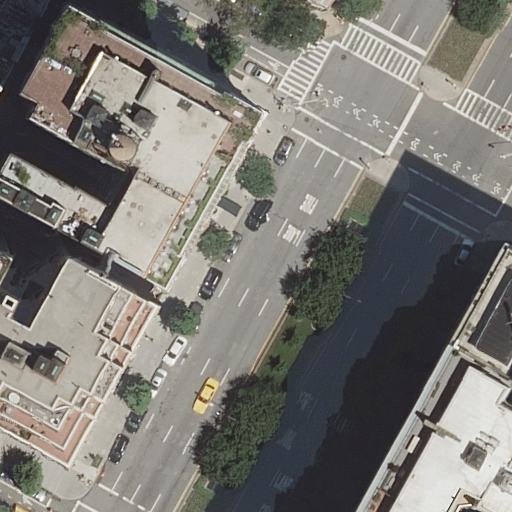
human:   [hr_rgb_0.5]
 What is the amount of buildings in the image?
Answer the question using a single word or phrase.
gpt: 7

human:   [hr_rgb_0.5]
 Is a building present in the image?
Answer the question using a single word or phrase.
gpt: yes

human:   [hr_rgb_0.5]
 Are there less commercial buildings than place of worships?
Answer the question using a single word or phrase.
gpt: yes

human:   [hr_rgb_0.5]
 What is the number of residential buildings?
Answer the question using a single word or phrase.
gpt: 7

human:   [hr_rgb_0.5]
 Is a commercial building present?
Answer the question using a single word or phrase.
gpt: no

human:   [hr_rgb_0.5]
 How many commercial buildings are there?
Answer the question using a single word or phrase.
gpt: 0

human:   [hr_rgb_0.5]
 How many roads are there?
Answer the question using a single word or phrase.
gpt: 4

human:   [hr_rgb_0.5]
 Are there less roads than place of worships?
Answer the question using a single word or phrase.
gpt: no

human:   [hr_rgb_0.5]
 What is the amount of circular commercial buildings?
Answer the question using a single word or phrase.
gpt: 0

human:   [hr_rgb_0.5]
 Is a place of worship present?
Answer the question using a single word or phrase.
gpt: yes

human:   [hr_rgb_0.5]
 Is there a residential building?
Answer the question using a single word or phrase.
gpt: yes

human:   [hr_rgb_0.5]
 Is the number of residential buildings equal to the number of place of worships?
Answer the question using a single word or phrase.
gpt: no

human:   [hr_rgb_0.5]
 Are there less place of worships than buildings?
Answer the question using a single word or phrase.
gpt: yes

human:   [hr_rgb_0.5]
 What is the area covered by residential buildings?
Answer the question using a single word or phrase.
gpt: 3927m2

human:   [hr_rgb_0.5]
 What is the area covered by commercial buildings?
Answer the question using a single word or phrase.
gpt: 0m2

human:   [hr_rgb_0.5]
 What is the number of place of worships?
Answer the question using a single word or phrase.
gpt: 1

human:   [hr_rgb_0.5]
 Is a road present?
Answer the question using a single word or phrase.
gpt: yes

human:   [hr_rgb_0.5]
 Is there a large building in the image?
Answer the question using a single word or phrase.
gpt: yes

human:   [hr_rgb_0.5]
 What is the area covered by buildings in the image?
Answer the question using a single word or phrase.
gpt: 3927m2

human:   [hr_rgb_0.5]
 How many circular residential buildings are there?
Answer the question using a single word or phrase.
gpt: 0

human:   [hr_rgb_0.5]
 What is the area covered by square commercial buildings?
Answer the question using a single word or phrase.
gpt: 0m2

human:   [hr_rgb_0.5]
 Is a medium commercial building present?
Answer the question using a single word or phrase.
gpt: no

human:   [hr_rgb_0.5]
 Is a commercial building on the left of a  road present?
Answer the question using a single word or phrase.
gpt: no

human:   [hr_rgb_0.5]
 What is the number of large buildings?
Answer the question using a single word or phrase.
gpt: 3

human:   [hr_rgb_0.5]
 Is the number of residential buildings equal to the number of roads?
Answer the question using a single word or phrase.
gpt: no

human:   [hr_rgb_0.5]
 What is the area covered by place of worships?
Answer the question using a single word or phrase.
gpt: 1996m2

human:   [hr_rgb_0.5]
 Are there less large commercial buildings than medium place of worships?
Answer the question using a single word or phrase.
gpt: no

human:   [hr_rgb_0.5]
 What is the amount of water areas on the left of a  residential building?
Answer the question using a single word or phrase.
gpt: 0

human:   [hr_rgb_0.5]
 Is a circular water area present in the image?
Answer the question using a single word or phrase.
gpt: no

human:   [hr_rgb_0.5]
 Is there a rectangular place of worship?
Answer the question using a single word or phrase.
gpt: no

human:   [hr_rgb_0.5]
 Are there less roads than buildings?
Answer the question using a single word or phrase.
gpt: yes

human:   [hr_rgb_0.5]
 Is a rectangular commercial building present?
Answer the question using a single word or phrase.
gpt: no

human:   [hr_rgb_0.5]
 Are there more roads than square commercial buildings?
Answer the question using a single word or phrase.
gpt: yes

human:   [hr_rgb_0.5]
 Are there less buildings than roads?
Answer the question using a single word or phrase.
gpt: no

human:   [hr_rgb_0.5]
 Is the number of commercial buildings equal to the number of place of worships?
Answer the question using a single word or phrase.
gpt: no

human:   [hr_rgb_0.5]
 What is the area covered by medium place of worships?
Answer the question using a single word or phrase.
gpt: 0m2

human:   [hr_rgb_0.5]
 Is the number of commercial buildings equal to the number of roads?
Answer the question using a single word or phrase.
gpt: no

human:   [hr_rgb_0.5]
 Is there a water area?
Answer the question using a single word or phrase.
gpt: no

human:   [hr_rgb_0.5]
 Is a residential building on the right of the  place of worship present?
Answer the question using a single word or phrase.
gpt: yes

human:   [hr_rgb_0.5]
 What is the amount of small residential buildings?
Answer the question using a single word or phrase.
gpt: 2

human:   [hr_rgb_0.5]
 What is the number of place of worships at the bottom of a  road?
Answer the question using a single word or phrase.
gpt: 0

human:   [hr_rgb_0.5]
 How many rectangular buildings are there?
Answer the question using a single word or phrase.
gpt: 4

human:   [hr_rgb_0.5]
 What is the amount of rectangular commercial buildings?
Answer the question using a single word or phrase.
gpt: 0

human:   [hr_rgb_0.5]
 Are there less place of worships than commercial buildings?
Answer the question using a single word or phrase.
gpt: no

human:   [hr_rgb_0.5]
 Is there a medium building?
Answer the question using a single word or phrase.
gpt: yes

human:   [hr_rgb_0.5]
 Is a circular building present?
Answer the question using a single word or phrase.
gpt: no

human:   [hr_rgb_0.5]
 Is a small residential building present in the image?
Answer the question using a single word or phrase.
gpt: yes

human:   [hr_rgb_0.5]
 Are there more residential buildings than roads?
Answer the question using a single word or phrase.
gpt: yes

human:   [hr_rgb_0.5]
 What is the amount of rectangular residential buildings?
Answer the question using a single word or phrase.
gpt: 4

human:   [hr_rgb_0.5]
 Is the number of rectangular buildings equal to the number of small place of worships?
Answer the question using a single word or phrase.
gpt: no

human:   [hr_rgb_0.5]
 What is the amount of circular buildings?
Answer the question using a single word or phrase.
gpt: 0

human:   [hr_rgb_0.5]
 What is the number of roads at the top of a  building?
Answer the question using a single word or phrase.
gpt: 4

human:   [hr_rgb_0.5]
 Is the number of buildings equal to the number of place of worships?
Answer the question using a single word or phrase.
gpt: no

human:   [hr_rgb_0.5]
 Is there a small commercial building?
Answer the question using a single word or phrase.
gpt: no

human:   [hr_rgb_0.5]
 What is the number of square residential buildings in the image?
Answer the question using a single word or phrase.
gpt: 0

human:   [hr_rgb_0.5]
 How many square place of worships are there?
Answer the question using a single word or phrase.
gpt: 0

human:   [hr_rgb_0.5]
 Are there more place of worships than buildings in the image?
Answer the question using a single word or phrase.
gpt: no

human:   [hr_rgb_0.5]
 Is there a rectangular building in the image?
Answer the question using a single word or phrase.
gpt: yes

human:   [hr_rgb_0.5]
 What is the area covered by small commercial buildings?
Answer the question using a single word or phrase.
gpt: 0m2

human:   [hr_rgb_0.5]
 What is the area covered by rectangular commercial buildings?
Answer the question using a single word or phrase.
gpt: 0m2

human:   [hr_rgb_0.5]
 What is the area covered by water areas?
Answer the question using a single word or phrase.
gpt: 0m2

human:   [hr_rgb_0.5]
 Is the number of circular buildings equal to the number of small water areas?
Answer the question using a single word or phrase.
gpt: yes

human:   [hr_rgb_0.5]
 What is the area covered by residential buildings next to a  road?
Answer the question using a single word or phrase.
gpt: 3927m2

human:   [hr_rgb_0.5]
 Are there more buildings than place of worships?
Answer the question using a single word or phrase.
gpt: yes